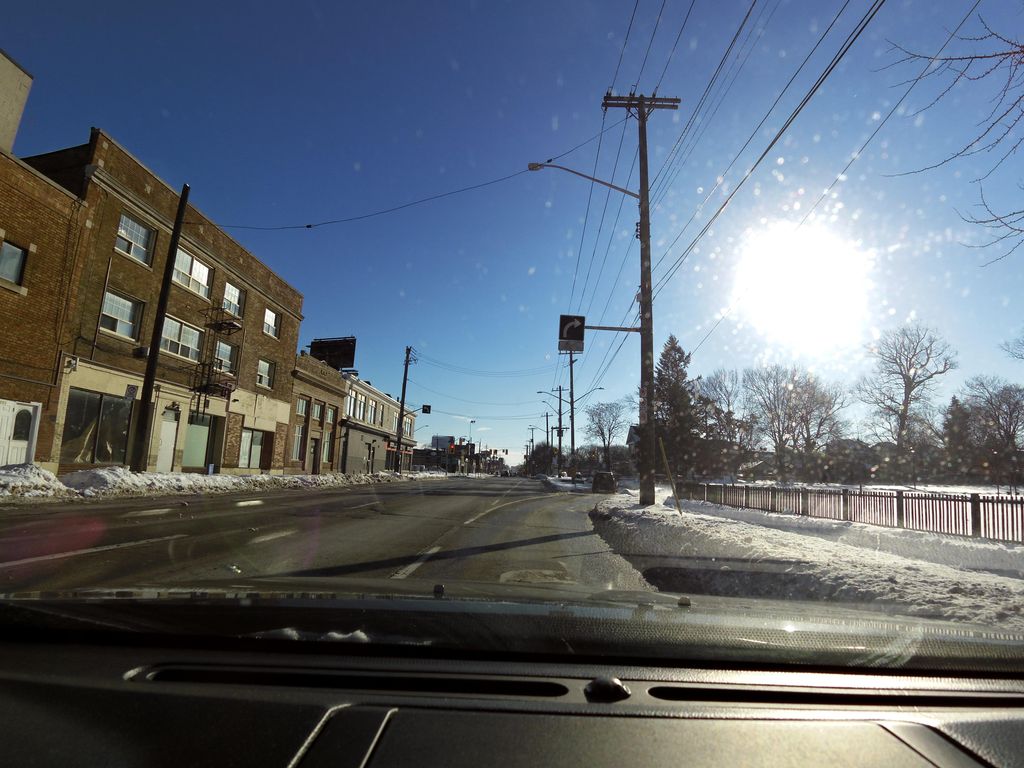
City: hamilton